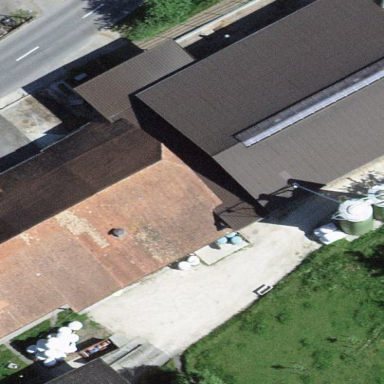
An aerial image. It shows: Farm building.